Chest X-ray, AP view. Patient: 39 years old, sex F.
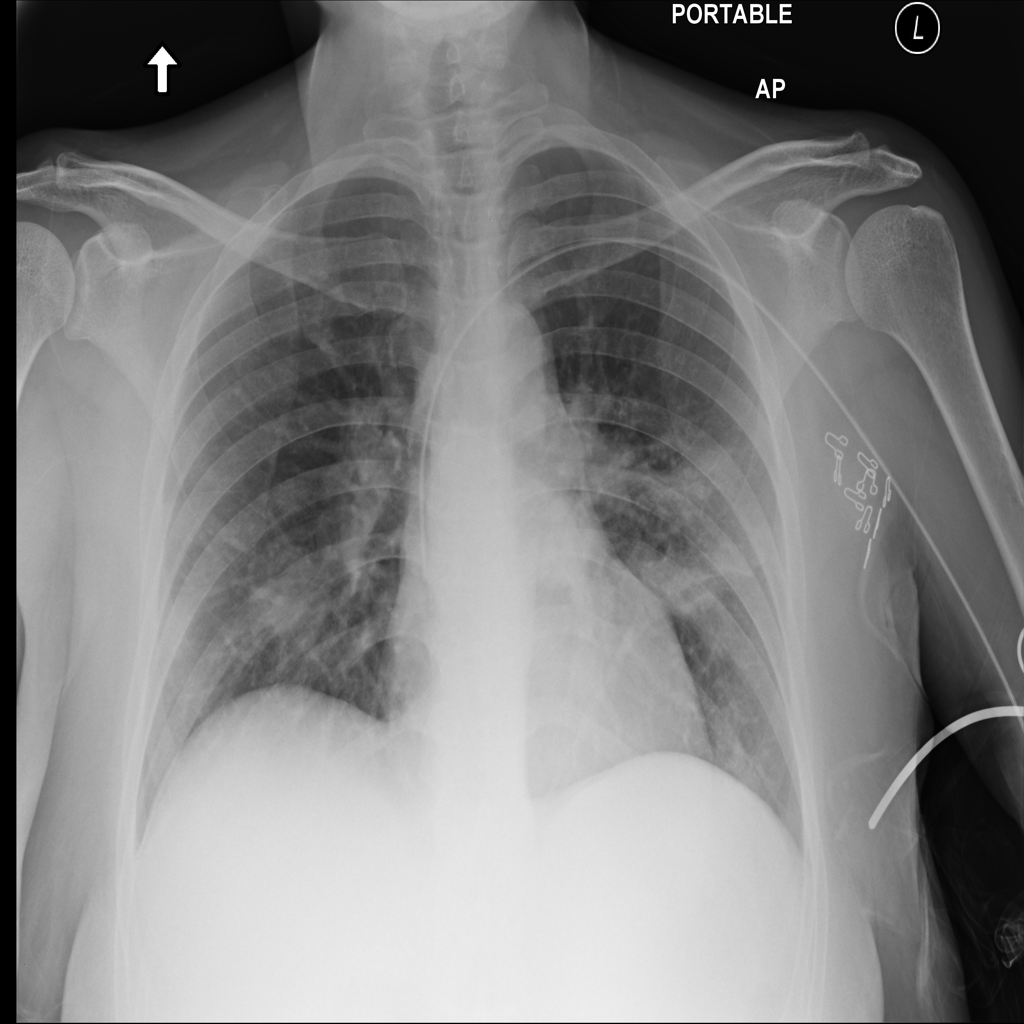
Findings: Mass